高二 · 算术
9. 心脏跳动时, 血压在增加或减少, 血压的最大值、最小值分别称为收缩压、舒张压, 血压计上的读数就是收缩压、舒张压, 读数 $120 / 80 \mathrm{mmHg}$ 为标准值, 设某人的血压满足方程式 $P(t)=115+25 \sin (160 \pi t)$, 其中 $P(t)$ 为血压 $(\mathrm{mmHg}), t$ 为时间 $(\mathrm{min})$, 试回答下列问题:

(1)求函数 $P(t)$ 的周期;

(2)求此人每分钟心跳的次数;

(3)画出函数 $P(t)$ 的草图;

(4)求出此人的血压在血压计上的读数, 并与标准值进行比较.
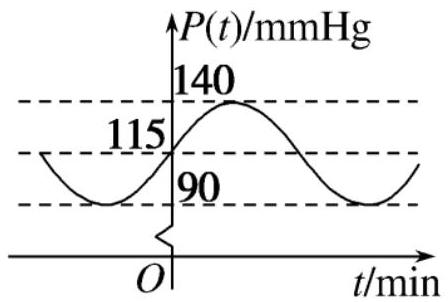
答案: (1)由于 $\omega=160 \pi$ 代入周期公式 $T=\frac{2 \pi}{\omega}$, 可得 $T=\frac{2 \pi}{160 \pi}=\frac{1}{80}(\mathrm{~min})$,

所以函数 $P(t)$ 的周期为 $\frac{1}{80} \mathrm{~min}$.

(2)函数 $P(t)$ 的频率 $f=\frac{1}{T}=80$ (次/分), 即此人每分钟心跳的次数为 80 .

(3)列表:

| $t / \mathrm{min}$ | 0 | $\frac{1}{320}$ | $\frac{1}{160}$ | $\frac{3}{320}$ | $\frac{1}{80}$ |
| :--- | :--- | :--- | :--- | :--- | :--- |
| $P(t) / \mathrm{mmHg}$ | 115 | 140 | 115 | 90 | 115 |

描点、连线并左右扩展得到函数 $P(t)$ 的简图如图所示。

(4)此人的收缩压为 $115+25=140(\mathrm{mmHg})$, 舒张压为 $115-25=90(\mathrm{mmHg})$, 与标准值 $120 / 80 \mathrm{mmHg}$ 相比较，此人血压偏高.